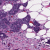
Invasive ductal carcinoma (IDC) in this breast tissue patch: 0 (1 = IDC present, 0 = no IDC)